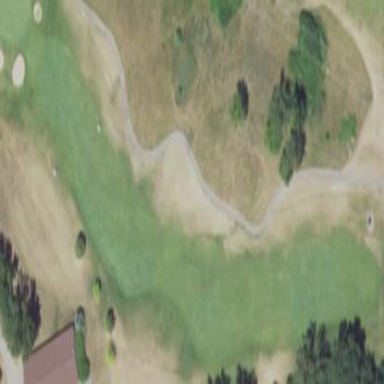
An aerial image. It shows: Golf fairway surrounded by grass.